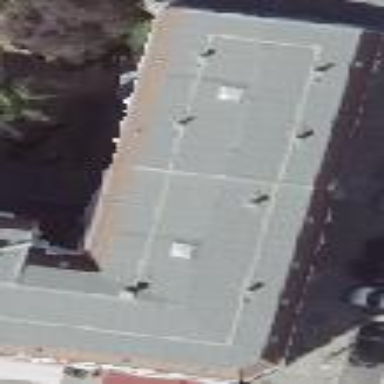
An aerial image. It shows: Unique apartment building with double saltbox roof shape.